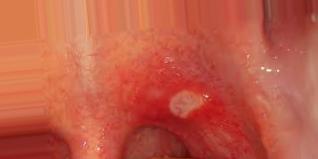
Condition: Mouth Ulcer